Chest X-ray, AP view. Patient: 52 years old, sex F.
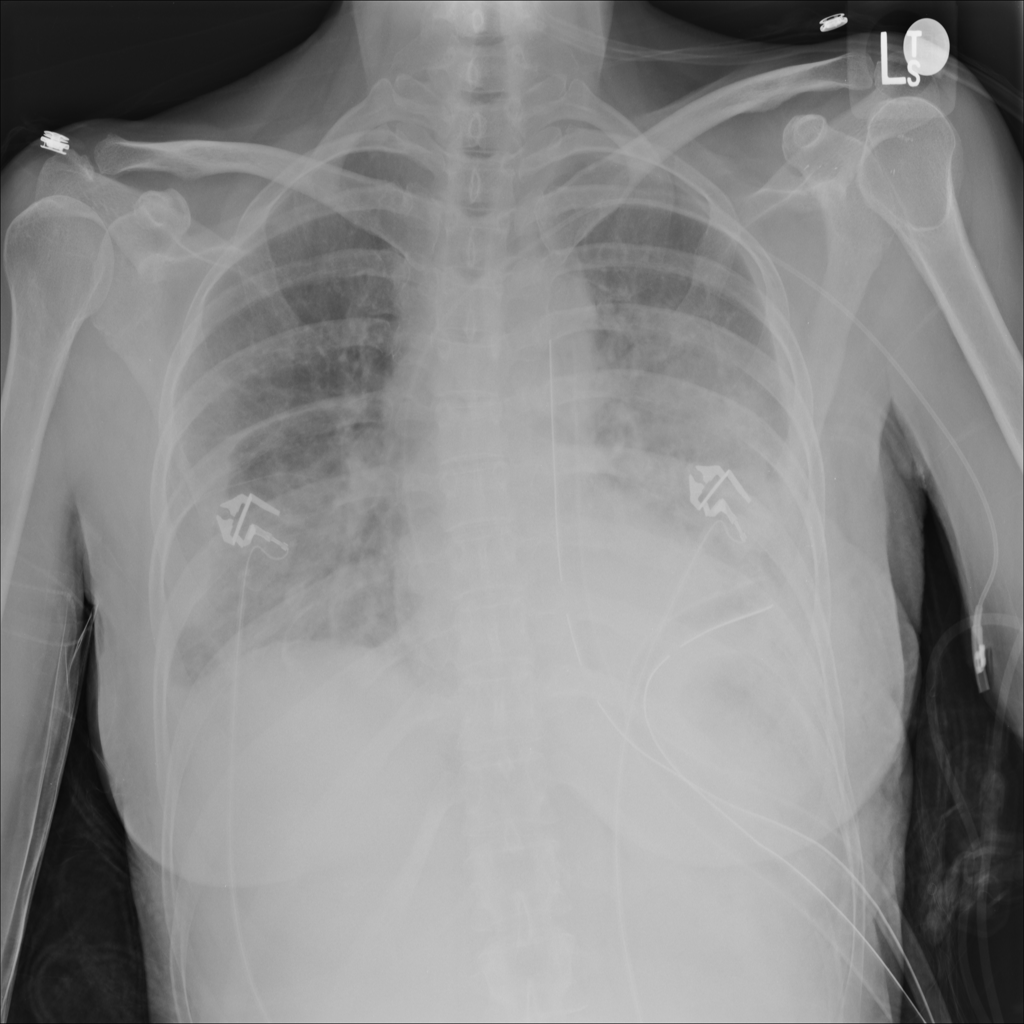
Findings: No Finding